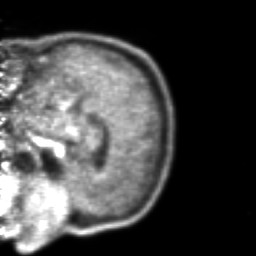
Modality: PET
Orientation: sagittal
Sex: male
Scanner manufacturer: ge